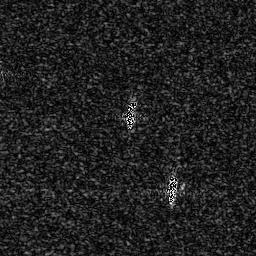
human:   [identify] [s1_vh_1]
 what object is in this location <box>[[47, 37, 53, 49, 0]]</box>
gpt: <ref>1 small ship at the center</ref>

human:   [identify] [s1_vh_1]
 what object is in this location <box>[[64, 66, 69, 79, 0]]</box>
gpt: <ref>1 small ship at the bottom</ref>